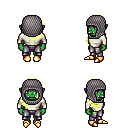
a pixel art fantasy rpg character, female body template, orc, green skin, white long-sleeve shirt, metal pants, gold right-swept hairstyle, chain hood, gold boots, four views (front, back, left, right), 2x2 character sprite sheet, small pixel art, hard edges, no anti-aliasing